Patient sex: F
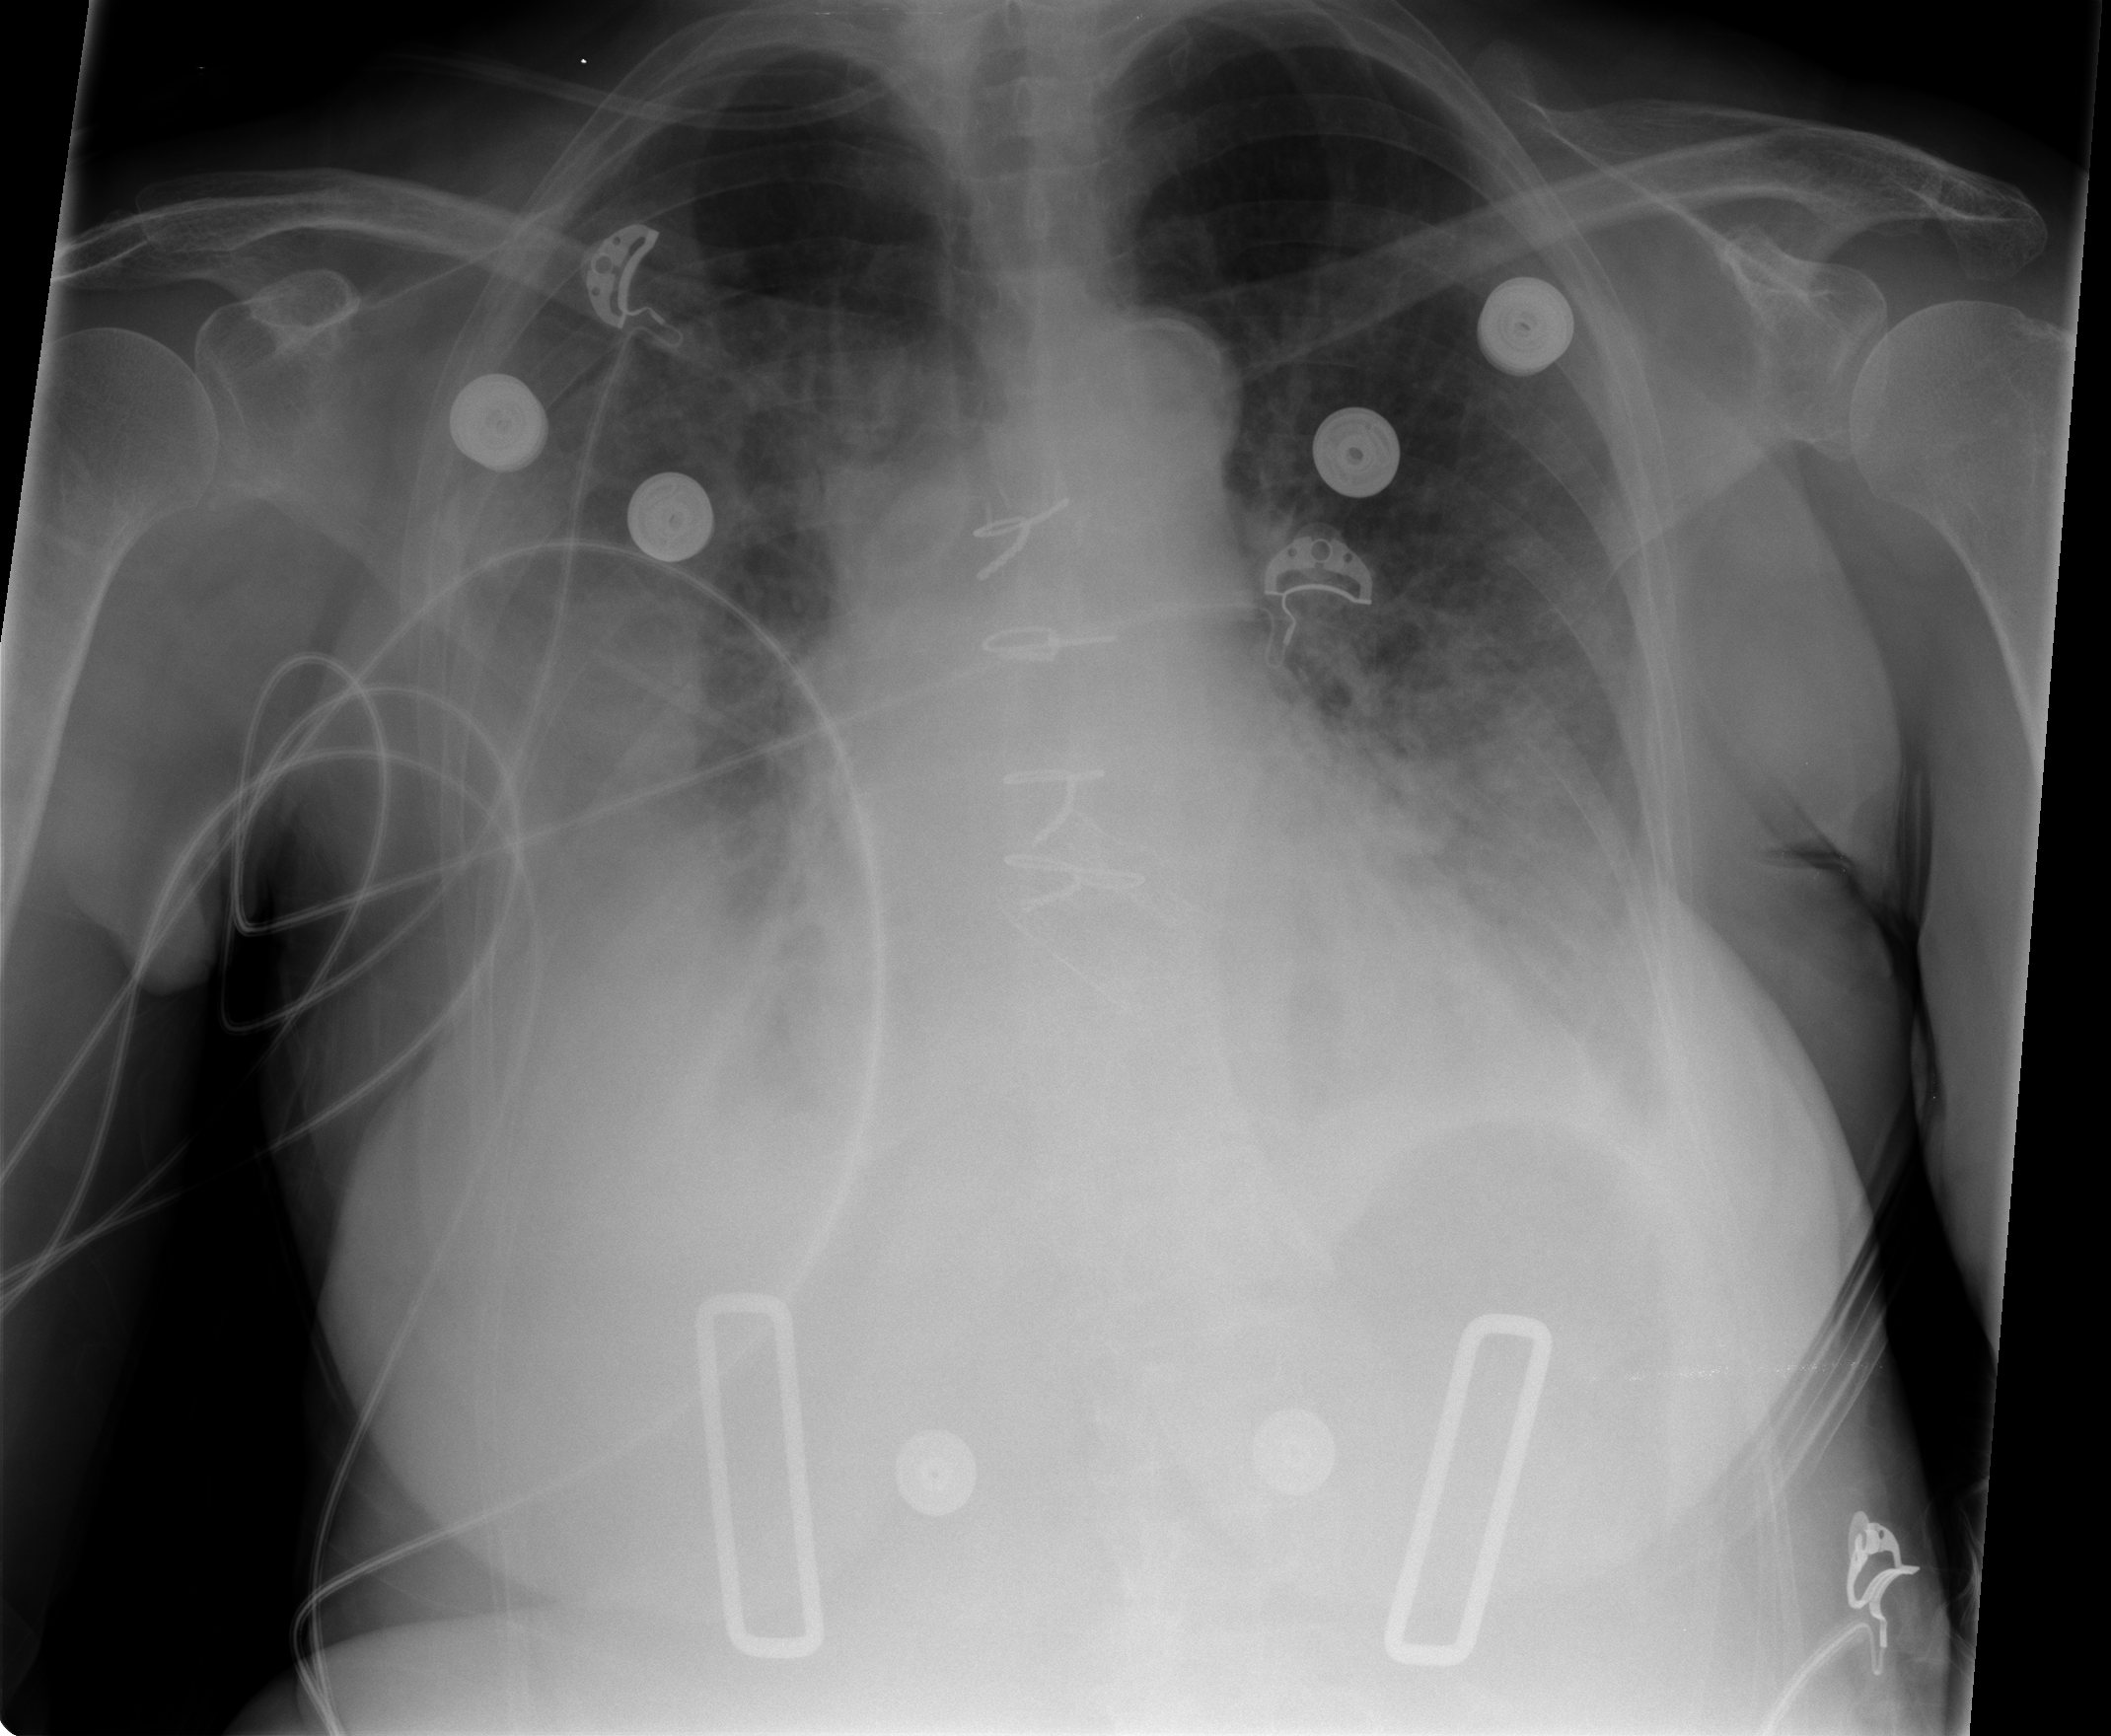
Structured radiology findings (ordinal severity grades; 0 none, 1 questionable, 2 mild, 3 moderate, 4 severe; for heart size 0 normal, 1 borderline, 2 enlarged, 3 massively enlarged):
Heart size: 1
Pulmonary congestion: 2
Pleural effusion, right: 3
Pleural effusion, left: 2
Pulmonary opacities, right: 2
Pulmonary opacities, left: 2
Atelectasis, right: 2
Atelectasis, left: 2